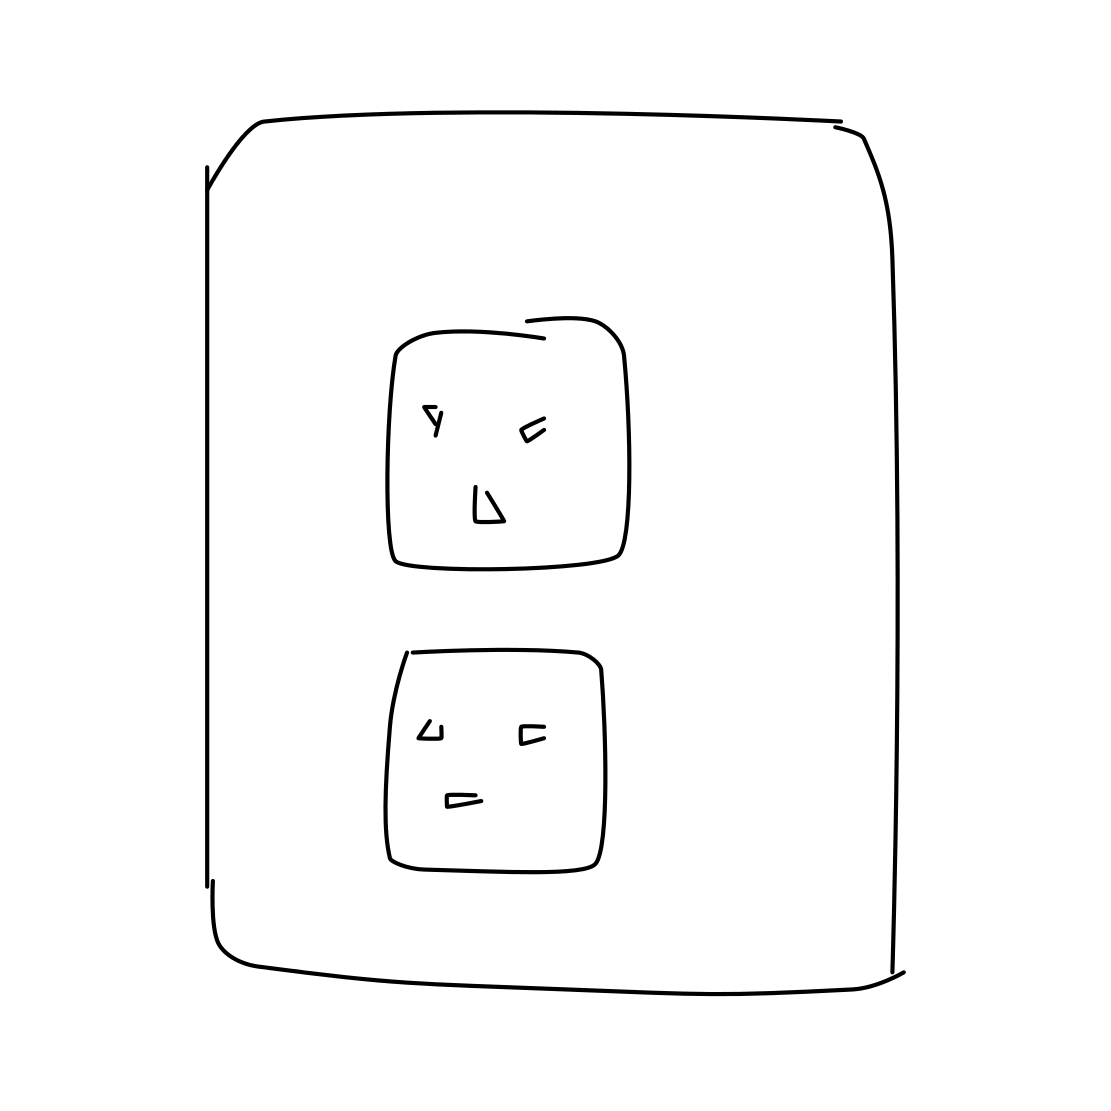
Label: power outlet